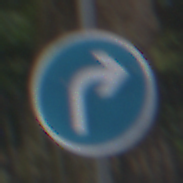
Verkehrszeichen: VorgeschriebeneFahrtrichtungRechts
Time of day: MorningAfternoon
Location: Outdoor (Urban)
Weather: Overcast
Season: NotSpecified
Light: Natural